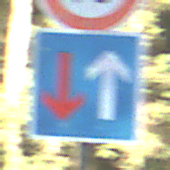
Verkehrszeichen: VorrangVorGegenverkehr
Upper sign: Geschwindigkeit10
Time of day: MorningAfternoon
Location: Outdoor (Nature)
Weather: Clear
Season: NotSpecified
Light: Natural